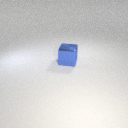
large blue metal cube